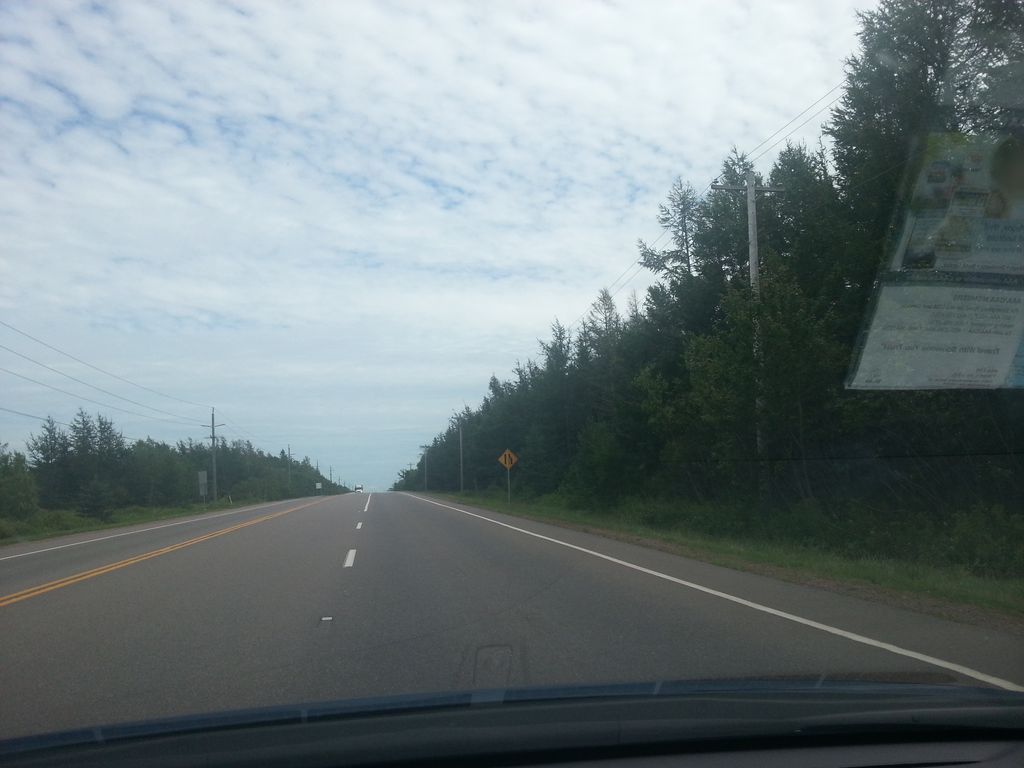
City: charlottetown